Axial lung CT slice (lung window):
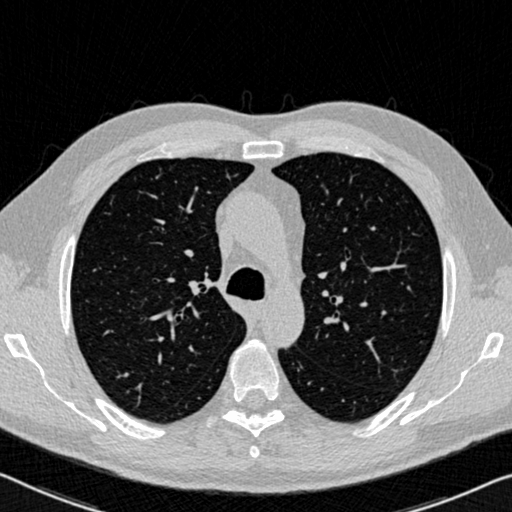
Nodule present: no